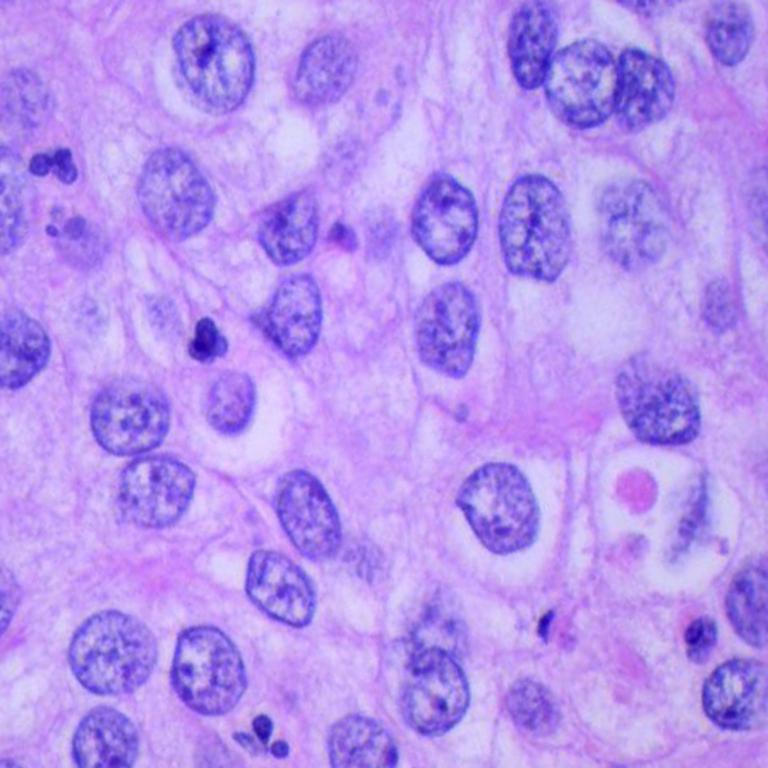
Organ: lung
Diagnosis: squamous carcinomas